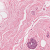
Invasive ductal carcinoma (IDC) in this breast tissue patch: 0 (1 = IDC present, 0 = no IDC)